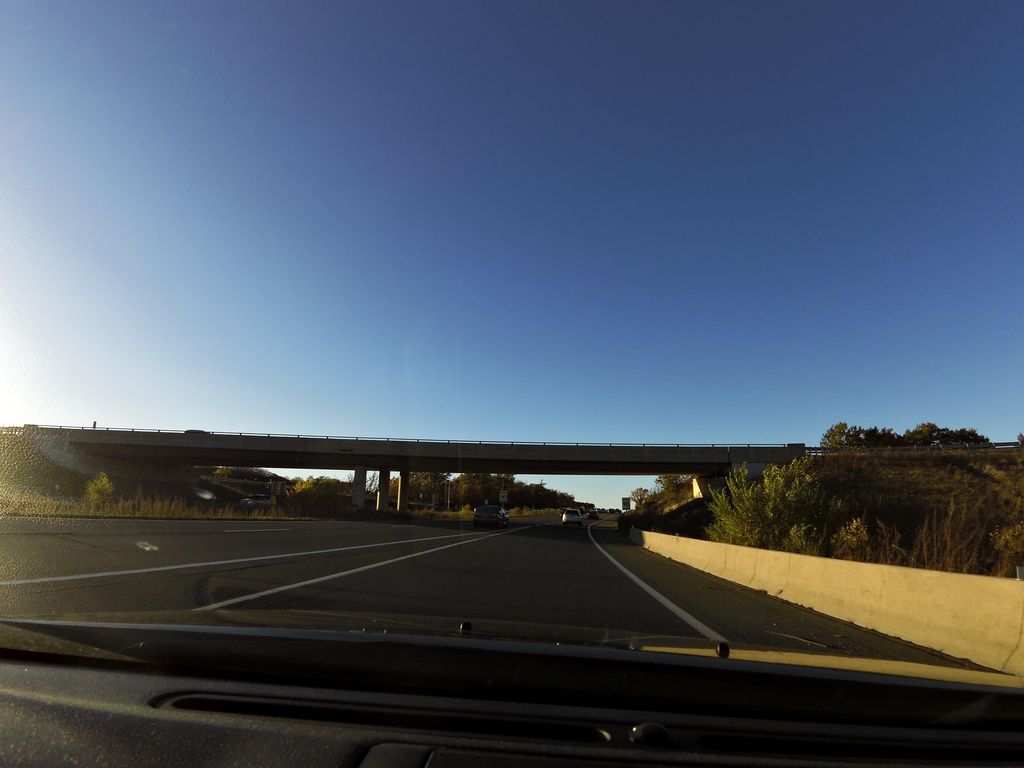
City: hamilton